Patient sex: M
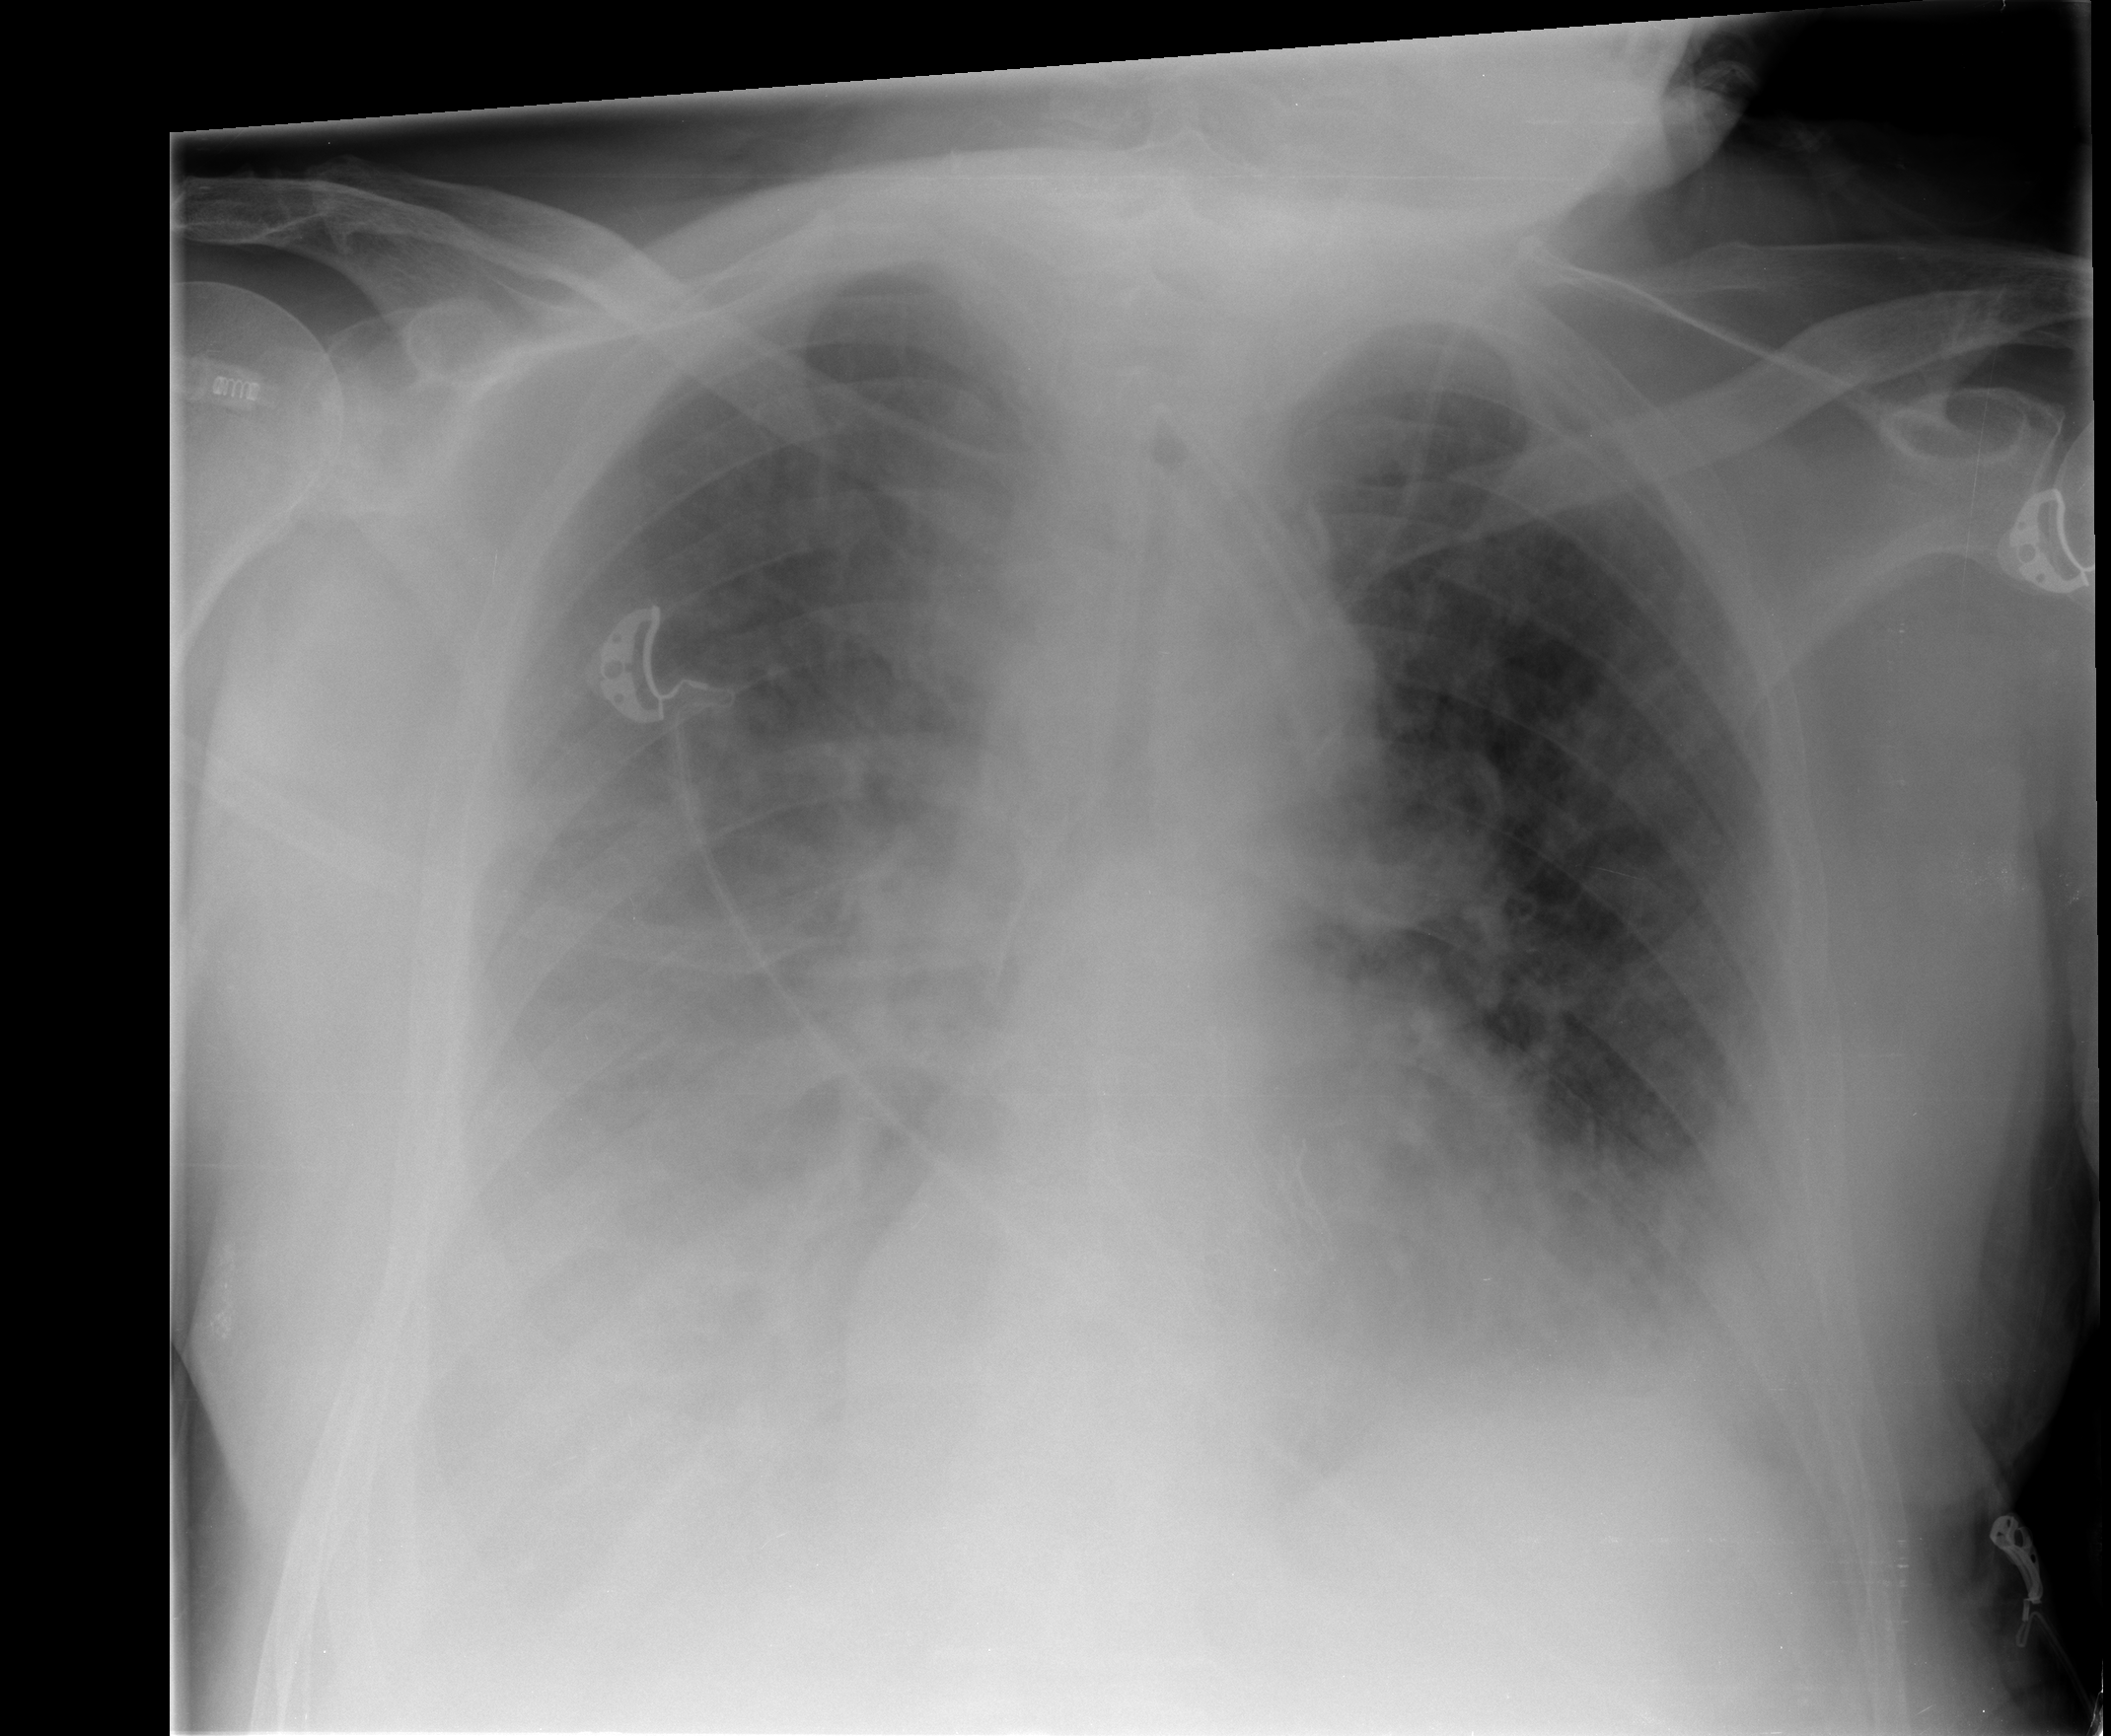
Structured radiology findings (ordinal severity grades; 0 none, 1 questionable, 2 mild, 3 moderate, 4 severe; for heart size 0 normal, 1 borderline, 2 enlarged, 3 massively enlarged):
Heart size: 2
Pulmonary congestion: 3
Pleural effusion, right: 3
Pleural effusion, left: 2
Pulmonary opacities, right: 2
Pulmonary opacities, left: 2
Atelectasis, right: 3
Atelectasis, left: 2